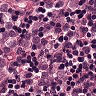
Metastatic tissue present: yes